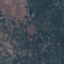
Land use / land cover class: HerbaceousVegetation